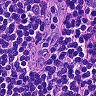
Metastatic tissue present: no